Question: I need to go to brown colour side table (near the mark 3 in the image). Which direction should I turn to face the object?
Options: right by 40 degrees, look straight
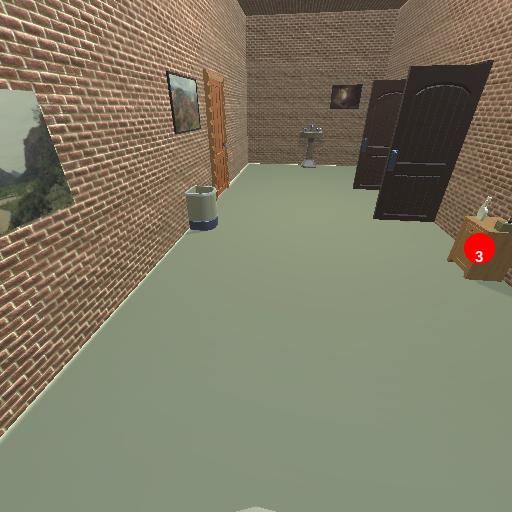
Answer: right by 40 degrees